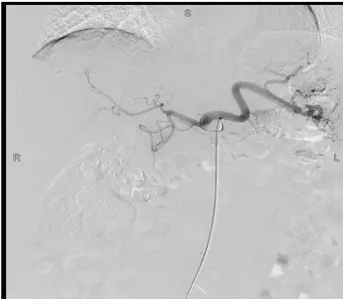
Hepatic arterial infusion chemotherapy (A, B).
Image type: radiology (ct)